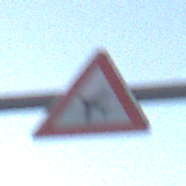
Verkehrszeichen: FlugbetriebRechts
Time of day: SunriseSunset
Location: Outdoor (Nature)
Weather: Clear
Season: NotSpecified
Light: Natural